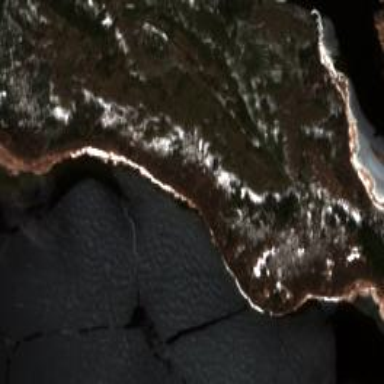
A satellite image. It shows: Picturesque coastline scene.